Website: home-depot
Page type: receipt
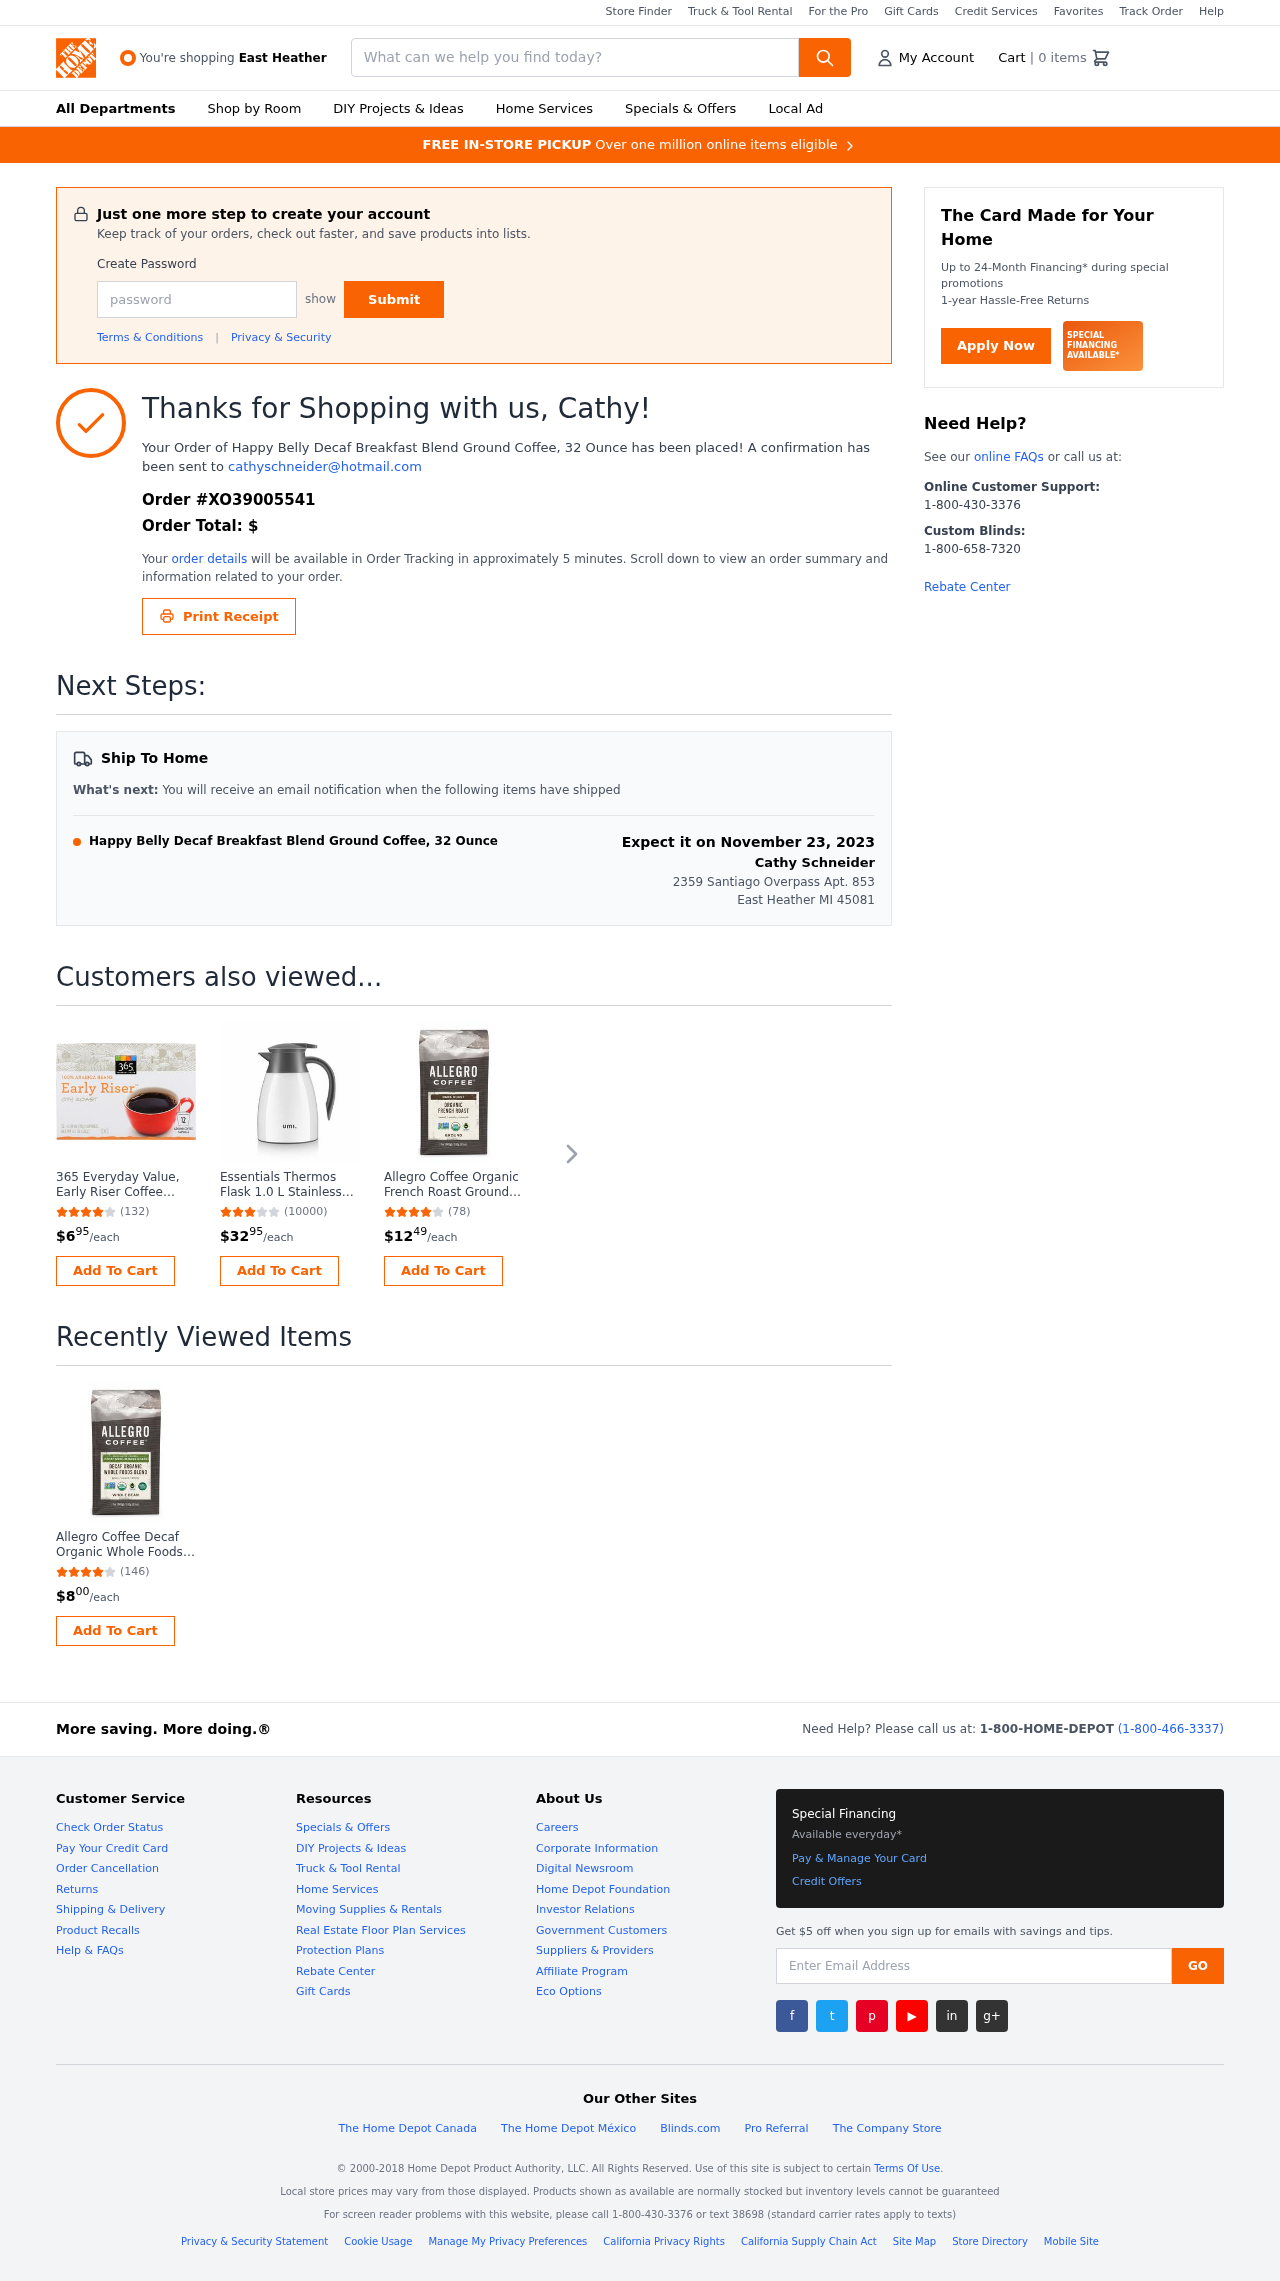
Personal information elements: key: PII_CITY
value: East Heather
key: PII_EMAIL
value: cathyschneider@hotmail.com
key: PII_FIRSTNAME
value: Cathy
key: PII_FULLNAME
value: Cathy Schneider
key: PII_POSTCODE
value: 45081
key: PII_STATE_ABBR
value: MI
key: PII_STREET
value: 2359 Santiago Overpass Apt. 853
Product elements: key: PRODUCT1_NAME
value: Happy Belly Decaf Breakfast Blend Ground Coffee, 32 Ounce
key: PRODUCT2_NAME
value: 365 Everyday Value, Early Riser Coffee Capsules, 12 ct
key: PRODUCT2_NUM_RATINGS
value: (132)
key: PRODUCT2_PRICE
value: $695
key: PRODUCT3_NAME
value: Essentials Thermos Flask 1.0 L Stainless Steel Quick Press Cap 100% Leak Proof for Tea or Coffee Pre
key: PRODUCT3_NUM_RATINGS
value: (10000)
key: PRODUCT3_PRICE
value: $3295
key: PRODUCT4_NAME
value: Allegro Coffee Organic French Roast Ground Coffee, 12 Ounce
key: PRODUCT4_NUM_RATINGS
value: (78)
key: PRODUCT4_PRICE
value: $1249
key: PRODUCT5_NAME
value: Allegro Coffee Decaf Organic Whole Foods Blend Ground Coffee, 12 Ounce
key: PRODUCT5_NUM_RATINGS
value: (146)
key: PRODUCT5_PRICE
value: $800
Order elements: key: ORDER_NUM_ITEMS
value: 0
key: ORDER_ID
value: XO39005541
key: ORDER_TOTAL
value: $
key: ORDER_DELIVERY_DATE
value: Expect it on November 23, 2023
Search elements: key: HEADER_SEARCH
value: What can we help you find today?